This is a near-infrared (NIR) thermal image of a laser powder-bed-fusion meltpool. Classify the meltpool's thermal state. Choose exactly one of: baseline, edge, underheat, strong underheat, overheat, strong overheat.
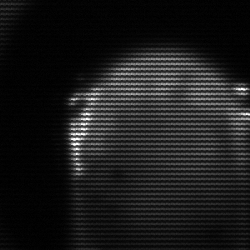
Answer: edge